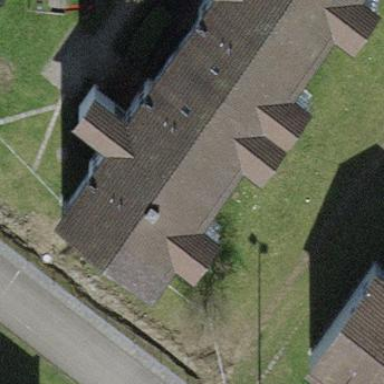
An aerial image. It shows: Gabled roof tile building made up of apartments.